七年级 · 组合几何学
将 7 张相同的小长方形纸片（如图 1 所示）按图 2 所示的方式不重叠的放在长方形 $\mathrm{ABCD}$ 内,未被覆盖的部分恰好被分割为两个长方形, 面积分别为 $S_{1}, S_{2}$, 已知小长方形纸片的长为 $a$, 宽为 $b$, 且 $a>b$

图 1

图 2

(1) 当 $a=9, b=2, A D=30$ 时, 请求:

(1) 长方形 $\mathrm{ABCD}$ 的面积;

(2) $S_{2}-S_{1}$ 的值.

(2) 当 $A D=30$ 时, 请用含 $a, b$ 的式子表示 $S_{2}-S_{1}$ 的值.
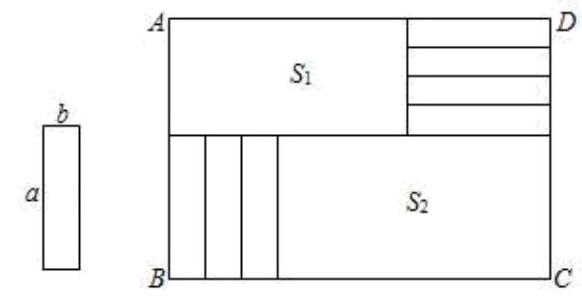
答案: (1) 解: (1)长方形 $\mathrm{ABCD}$ 的面积为 $\mathrm{AD} \cdot \mathrm{AB}=\mathrm{AD} \cdot(\mathrm{a}+4 \mathrm{~b})=30 \times(4 \times 2+9)=510$;

(2) 由题意可得: $S_{2}=(30-3 b) \cdot a=(30-3 \times 2) \times 9=216$,

$S_{1}=(30-a) \cdot 4 b=(30-9) \times 4 \times 2=168$,

$\mathrm{S}_{2}-\mathrm{S}_{1}=216-168=48$

（2）解：当 $\mathrm{AD}=30$ 时,

$S_{2}-S_{1}=a(30-3 b)-4 b(30-a)=30 a-3 a b-120 b+4 a b=a b+30 a-120 b$.